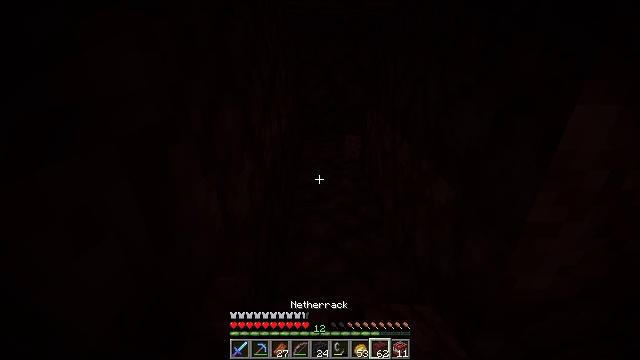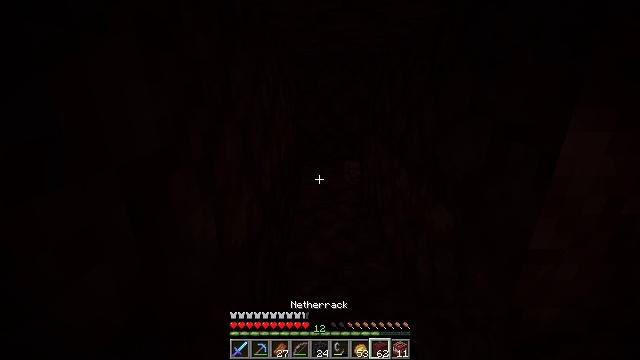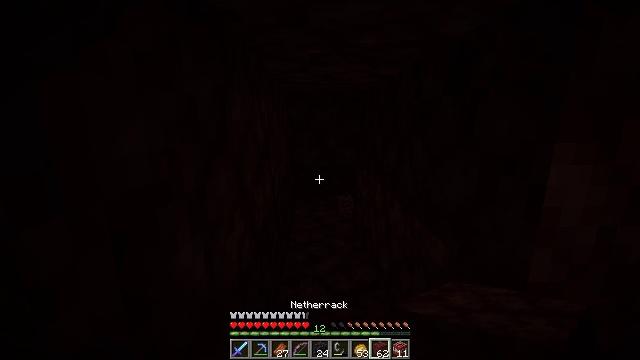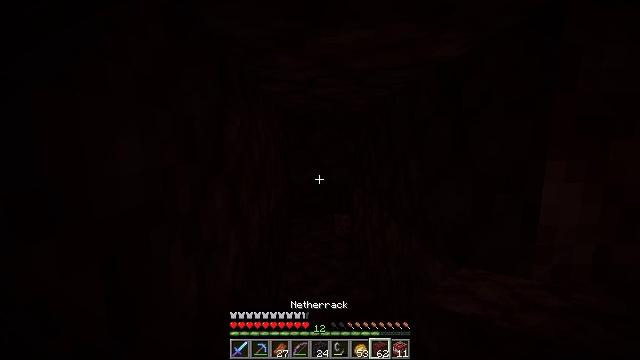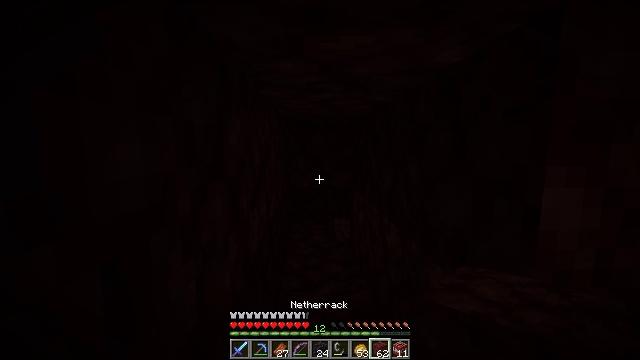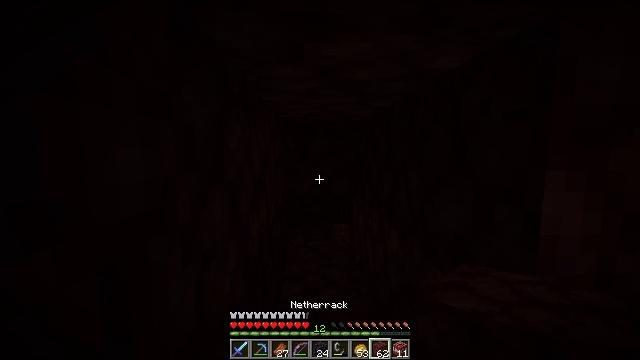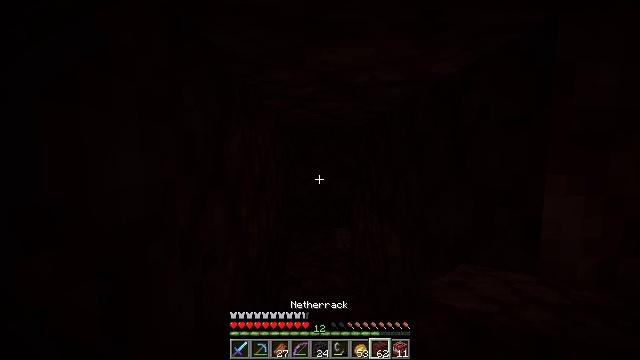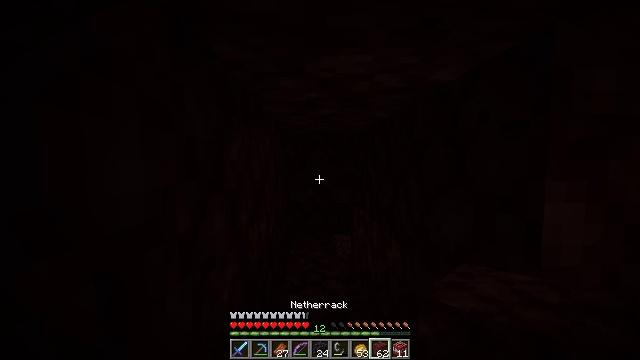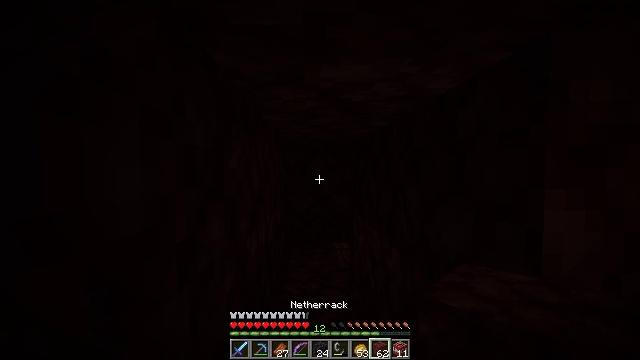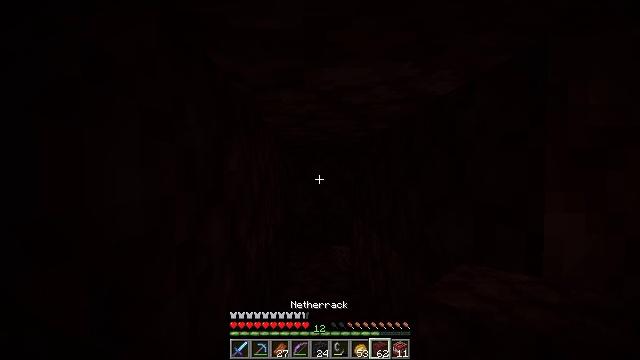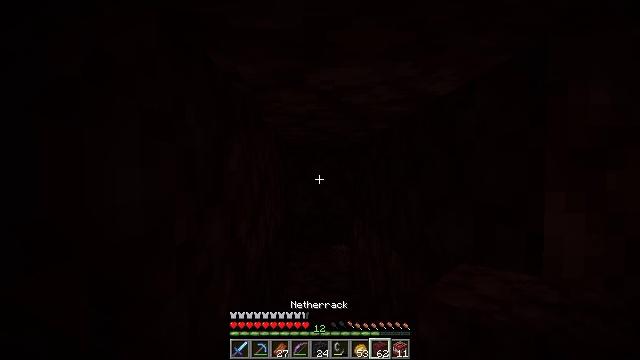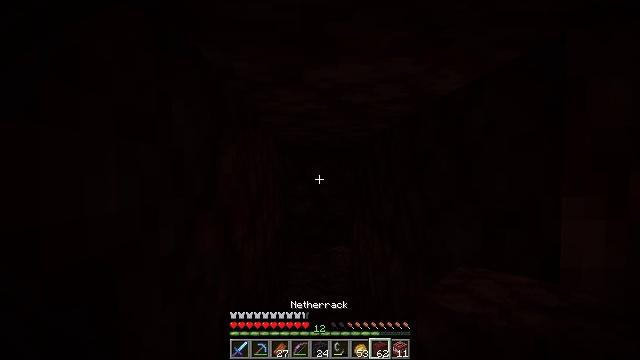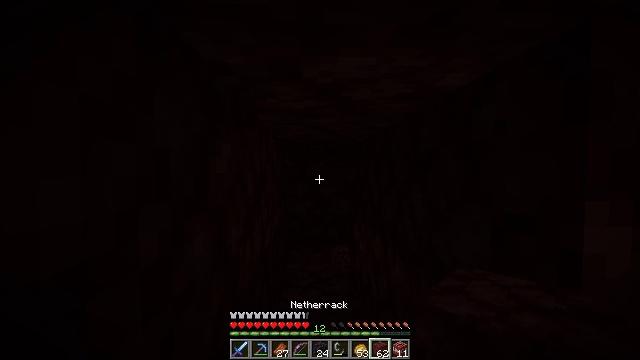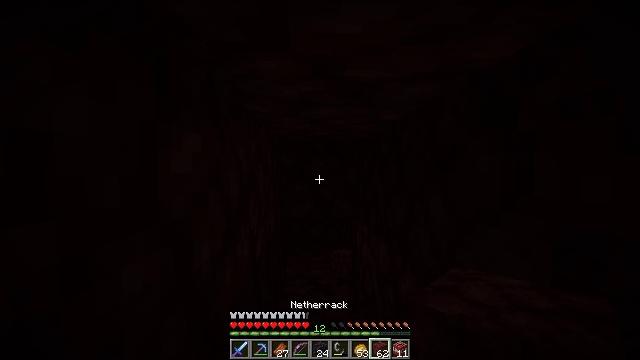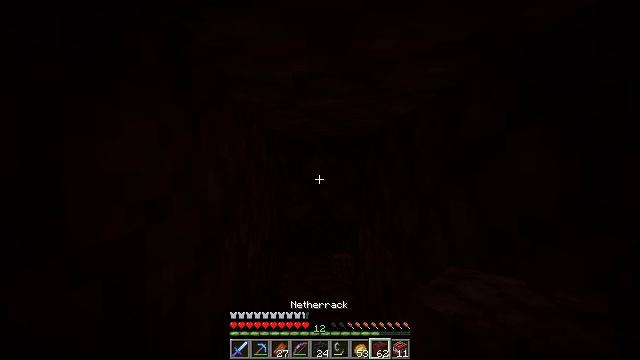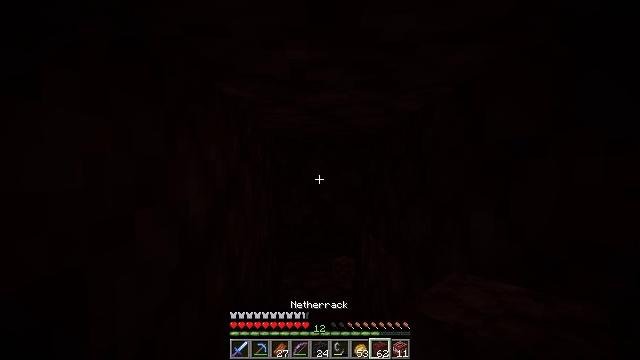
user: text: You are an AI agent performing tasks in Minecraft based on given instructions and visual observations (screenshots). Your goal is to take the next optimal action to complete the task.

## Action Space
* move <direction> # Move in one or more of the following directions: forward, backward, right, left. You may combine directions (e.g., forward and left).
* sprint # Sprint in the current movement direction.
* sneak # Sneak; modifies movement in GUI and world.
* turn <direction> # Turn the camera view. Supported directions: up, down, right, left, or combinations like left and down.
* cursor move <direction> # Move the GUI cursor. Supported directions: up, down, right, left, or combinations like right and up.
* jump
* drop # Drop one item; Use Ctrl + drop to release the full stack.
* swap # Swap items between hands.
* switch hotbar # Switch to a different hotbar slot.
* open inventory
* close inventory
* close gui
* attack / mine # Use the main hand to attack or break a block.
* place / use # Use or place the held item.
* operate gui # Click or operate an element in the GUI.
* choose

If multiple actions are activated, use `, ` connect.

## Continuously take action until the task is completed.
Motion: motion action
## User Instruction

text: Attack the netherrack to gather it.
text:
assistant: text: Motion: turn up
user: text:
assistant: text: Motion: turn right and up
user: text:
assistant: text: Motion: turn up
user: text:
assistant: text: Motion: turn up
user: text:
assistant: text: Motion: turn up
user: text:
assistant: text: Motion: no_op
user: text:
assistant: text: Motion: turn up
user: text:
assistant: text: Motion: turn up
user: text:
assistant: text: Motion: no_op
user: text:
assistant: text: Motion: no_op
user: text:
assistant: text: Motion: move forward
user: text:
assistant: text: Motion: move forward
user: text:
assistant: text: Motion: move forward
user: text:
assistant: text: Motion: move forward
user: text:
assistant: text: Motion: move forward
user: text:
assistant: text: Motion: move forward
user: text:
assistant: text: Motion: move forward
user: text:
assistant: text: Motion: no_op
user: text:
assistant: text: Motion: no_op
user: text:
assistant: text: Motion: no_op
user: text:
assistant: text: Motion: no_op
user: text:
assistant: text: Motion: no_op
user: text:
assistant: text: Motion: no_op
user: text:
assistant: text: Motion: no_op
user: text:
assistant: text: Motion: no_op
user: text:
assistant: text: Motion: no_op
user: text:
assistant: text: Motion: no_op
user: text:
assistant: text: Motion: no_op
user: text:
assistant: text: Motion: no_op
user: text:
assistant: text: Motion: no_op